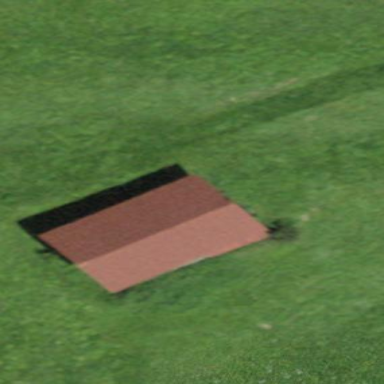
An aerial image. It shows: Rural barn.